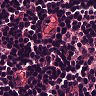
Metastatic tissue present: no